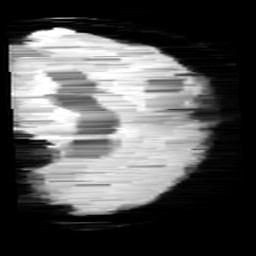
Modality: minIP
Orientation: sagittal
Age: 12
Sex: male
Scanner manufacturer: siemens
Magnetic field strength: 3 T
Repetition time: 0.027 s
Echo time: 0.02 s